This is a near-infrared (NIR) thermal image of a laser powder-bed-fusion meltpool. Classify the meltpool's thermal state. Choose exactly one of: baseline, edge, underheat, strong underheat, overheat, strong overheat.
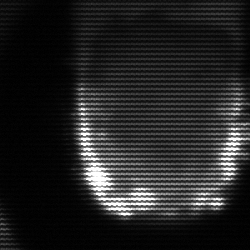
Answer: baseline